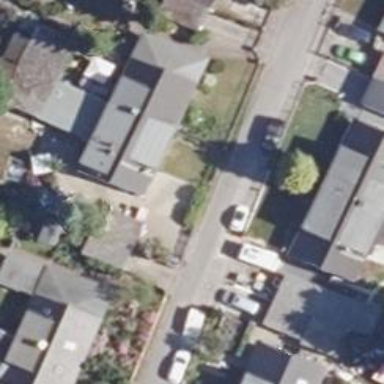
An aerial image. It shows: Semidetached house.